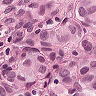
Metastatic tissue present: yes